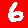
Digit: 6